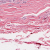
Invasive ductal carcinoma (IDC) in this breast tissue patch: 1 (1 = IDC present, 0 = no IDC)